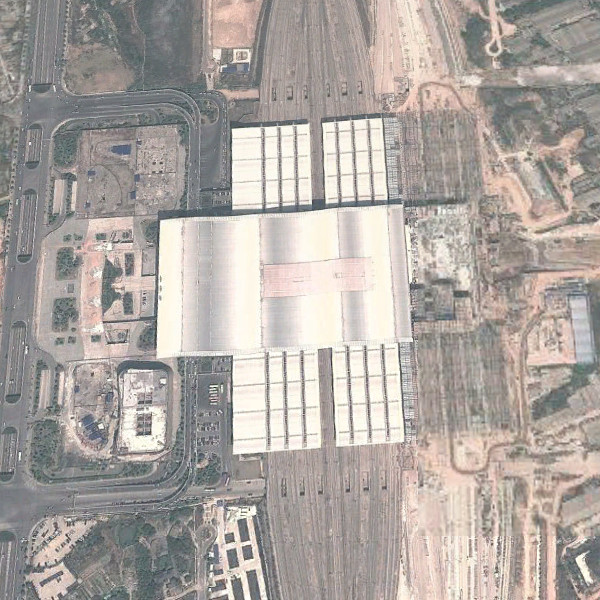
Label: RailwayStation